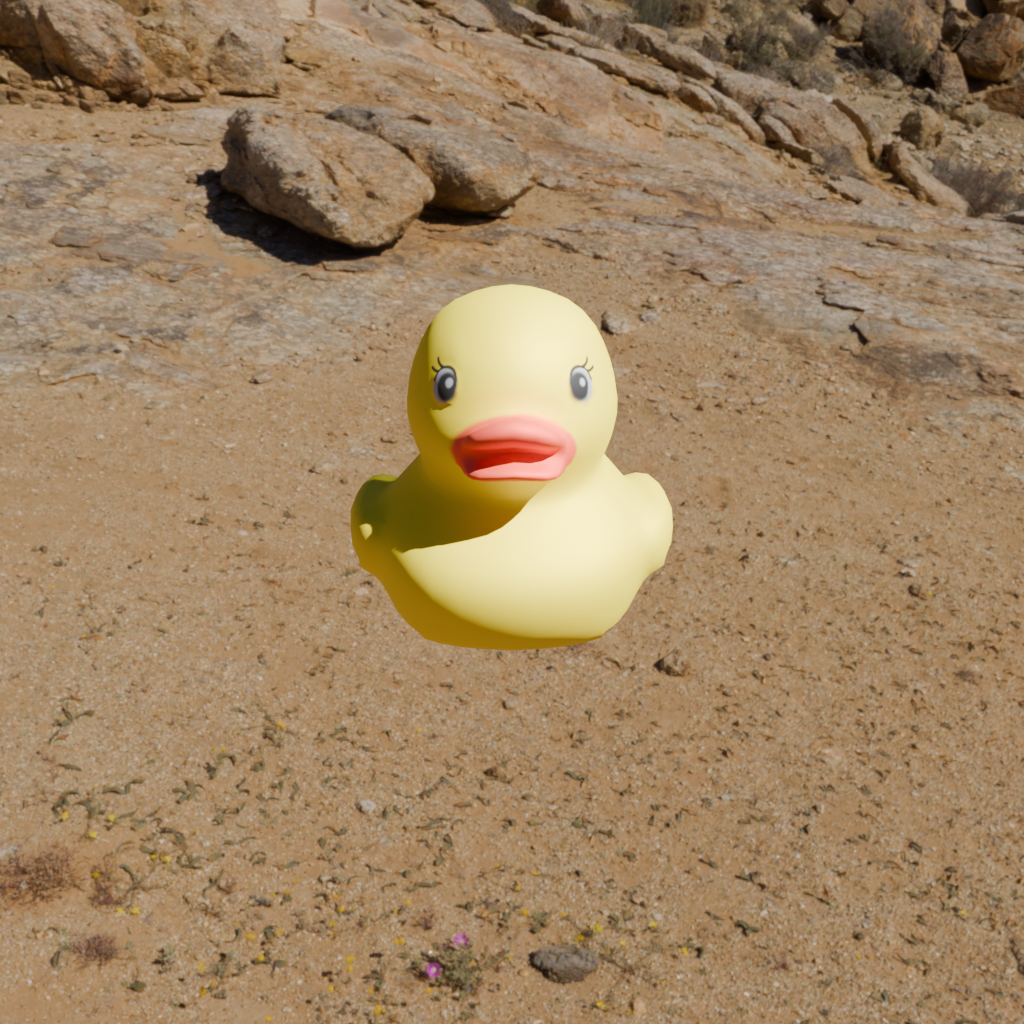
an image of a yellow rubber duck seen from <front> in a sunny desert landscape with a clear sky.